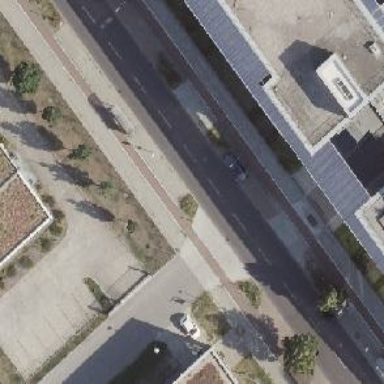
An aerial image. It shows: Tertiary road with asphalt surface. It has separate tracks for cyclists and sidewalks on both sides with separate parking on either side.